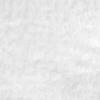
Label: no_change